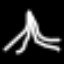
Label: The Eiffel Tower